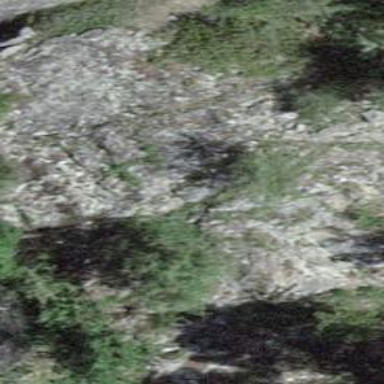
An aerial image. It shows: Landscape of bare rock.